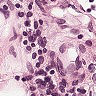
Metastatic tissue present: no